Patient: sex F, age 69
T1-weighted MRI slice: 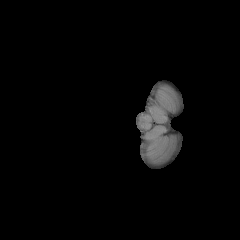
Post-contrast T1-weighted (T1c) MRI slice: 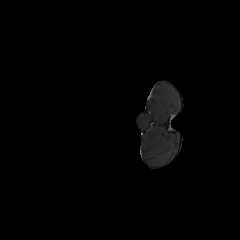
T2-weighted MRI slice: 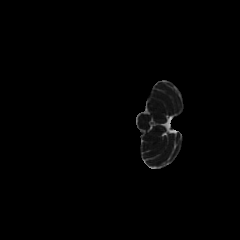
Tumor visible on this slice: no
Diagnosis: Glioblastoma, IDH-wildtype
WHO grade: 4